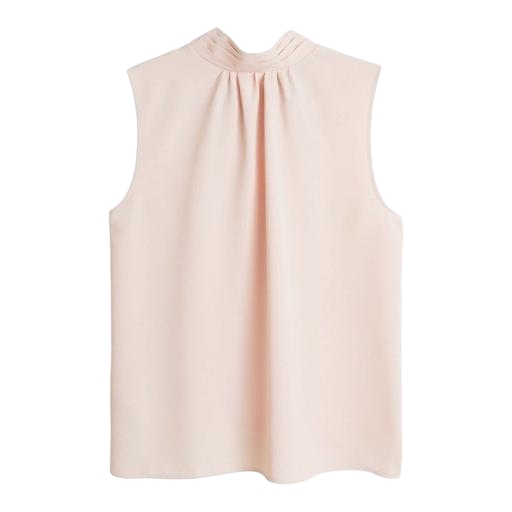
pink mock neck sleeveless top, mock-neck shell, pleat-neck top, white background